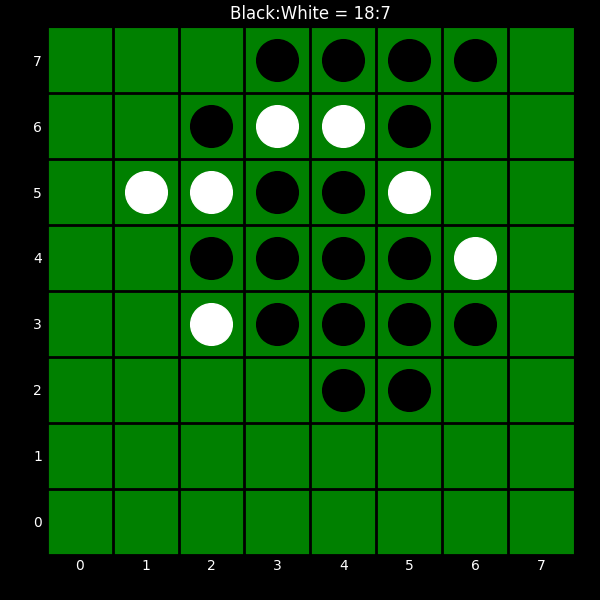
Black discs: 18
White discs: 7